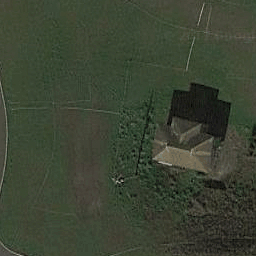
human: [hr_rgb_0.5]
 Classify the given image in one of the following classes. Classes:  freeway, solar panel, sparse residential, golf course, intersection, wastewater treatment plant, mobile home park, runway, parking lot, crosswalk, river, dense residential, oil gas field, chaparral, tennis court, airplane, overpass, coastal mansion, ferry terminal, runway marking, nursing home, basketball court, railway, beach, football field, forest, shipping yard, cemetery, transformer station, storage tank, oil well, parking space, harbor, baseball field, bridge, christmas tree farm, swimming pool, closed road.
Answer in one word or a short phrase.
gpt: sparse residential